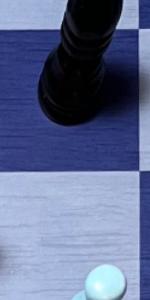
Label: Empty